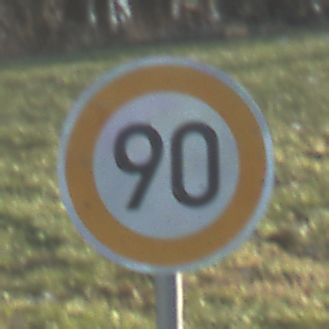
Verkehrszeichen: Geschwindigkeit90
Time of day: MorningAfternoon
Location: Outdoor (Nature)
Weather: Clear
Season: Winter
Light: Natural